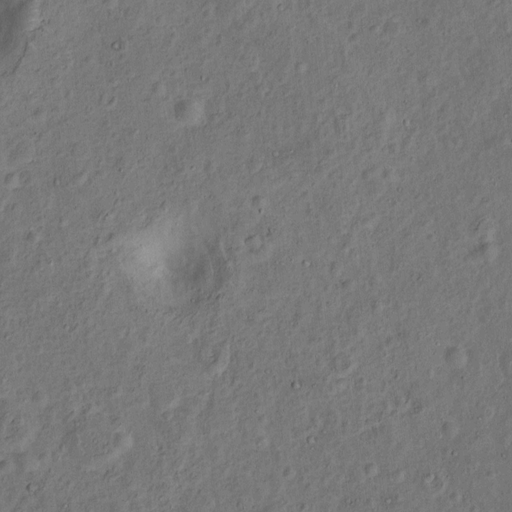
Classes present: Background, Cone